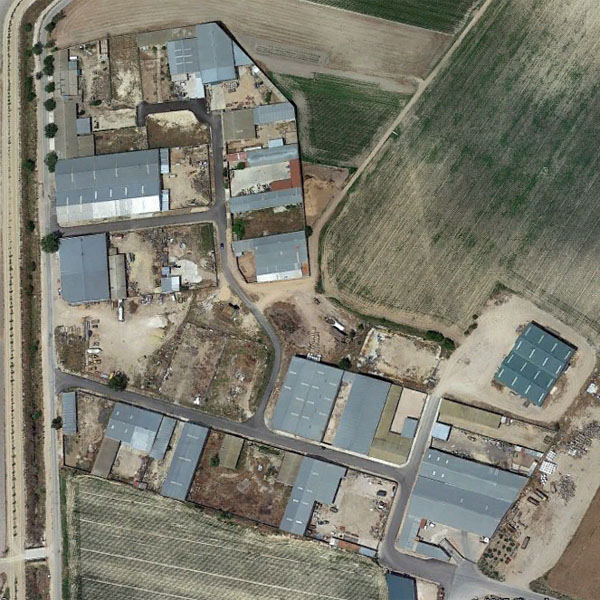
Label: Industrial